Question: I realize this may be a too localized question, but I am new to pointers, and this may help others if I am doing something wrong.
For a project, we are creating an 'OrdListClass', derived from a 'ListClass' object that my professor has created. 'ListClass' is an object file, so I do not have the source for it.
So far, I've been doing ver well with the project, however I hit this snag when dealing with 'Operator=='.
I use 'myList == yourList' to call the operator.
My logic is to use the method he has provided in 'ListClass' called 'GetListPtr()' for both the current applying object, and the object we are comparing it to, 'rtOp'.
However, when using
'''
ItemType* currPosPtr = GetListPtr(); //this class' List Pointer
'''
and
'''
ItemType* rtOpPosPtr = rtOp.GetListPtr(); //rtOp object's list pointer
'''
They return the same pointer address?
I am not sure if this a fault of mine, or possibly an error in the object file I have been given.
'''
bool OrdListClass::operator== (const OrdListClass& rtOp) const
{
ItemType* currPosPtr = GetListPtr(); //this class' List Pointer
ItemType* rtOpPosPtr = rtOp.GetListPtr(); //rtOp object's list pointer
if (GetLength() == rtOp.GetLength()){ //If the lengths are equal
/*** DO KEY COMPARISONS HERE ***/
}else{ //Lengths are unequal
return false; //List can't contain the same items
}//End lengths if
return true; //All items were compared, all keys match
}//End Operator ==
'''

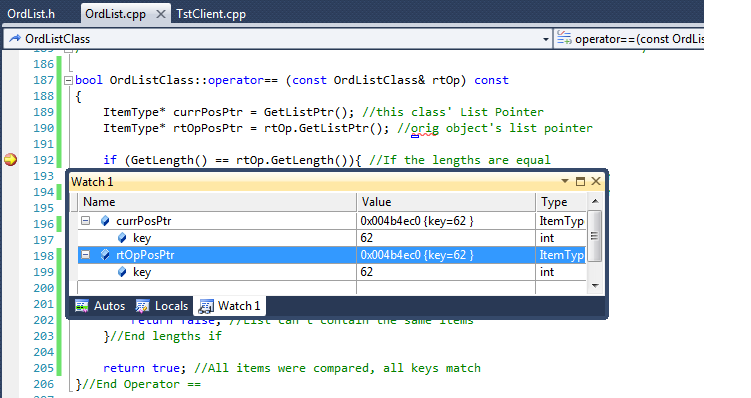
Answer: One possible explanation is that '*this' and 'rtOp' are the same object.
Another is that they are two distinct objects, but share the same list pointer (you seem to be implying that this shouldn't be the case, but are not saying why).